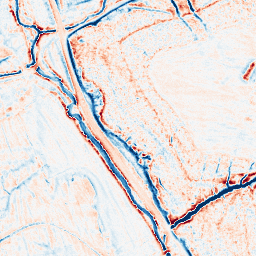
Category: edge_preserving
Decomposition family: anisotropic_diffusion
Decomposition parameters: iterations: 20
kappa: 10
gamma: 0.15
Upsampling method: quadratic
Upsampling parameters: scale: 4
Upsampling scale: 4